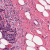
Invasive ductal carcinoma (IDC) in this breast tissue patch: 0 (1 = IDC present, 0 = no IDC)